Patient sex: M
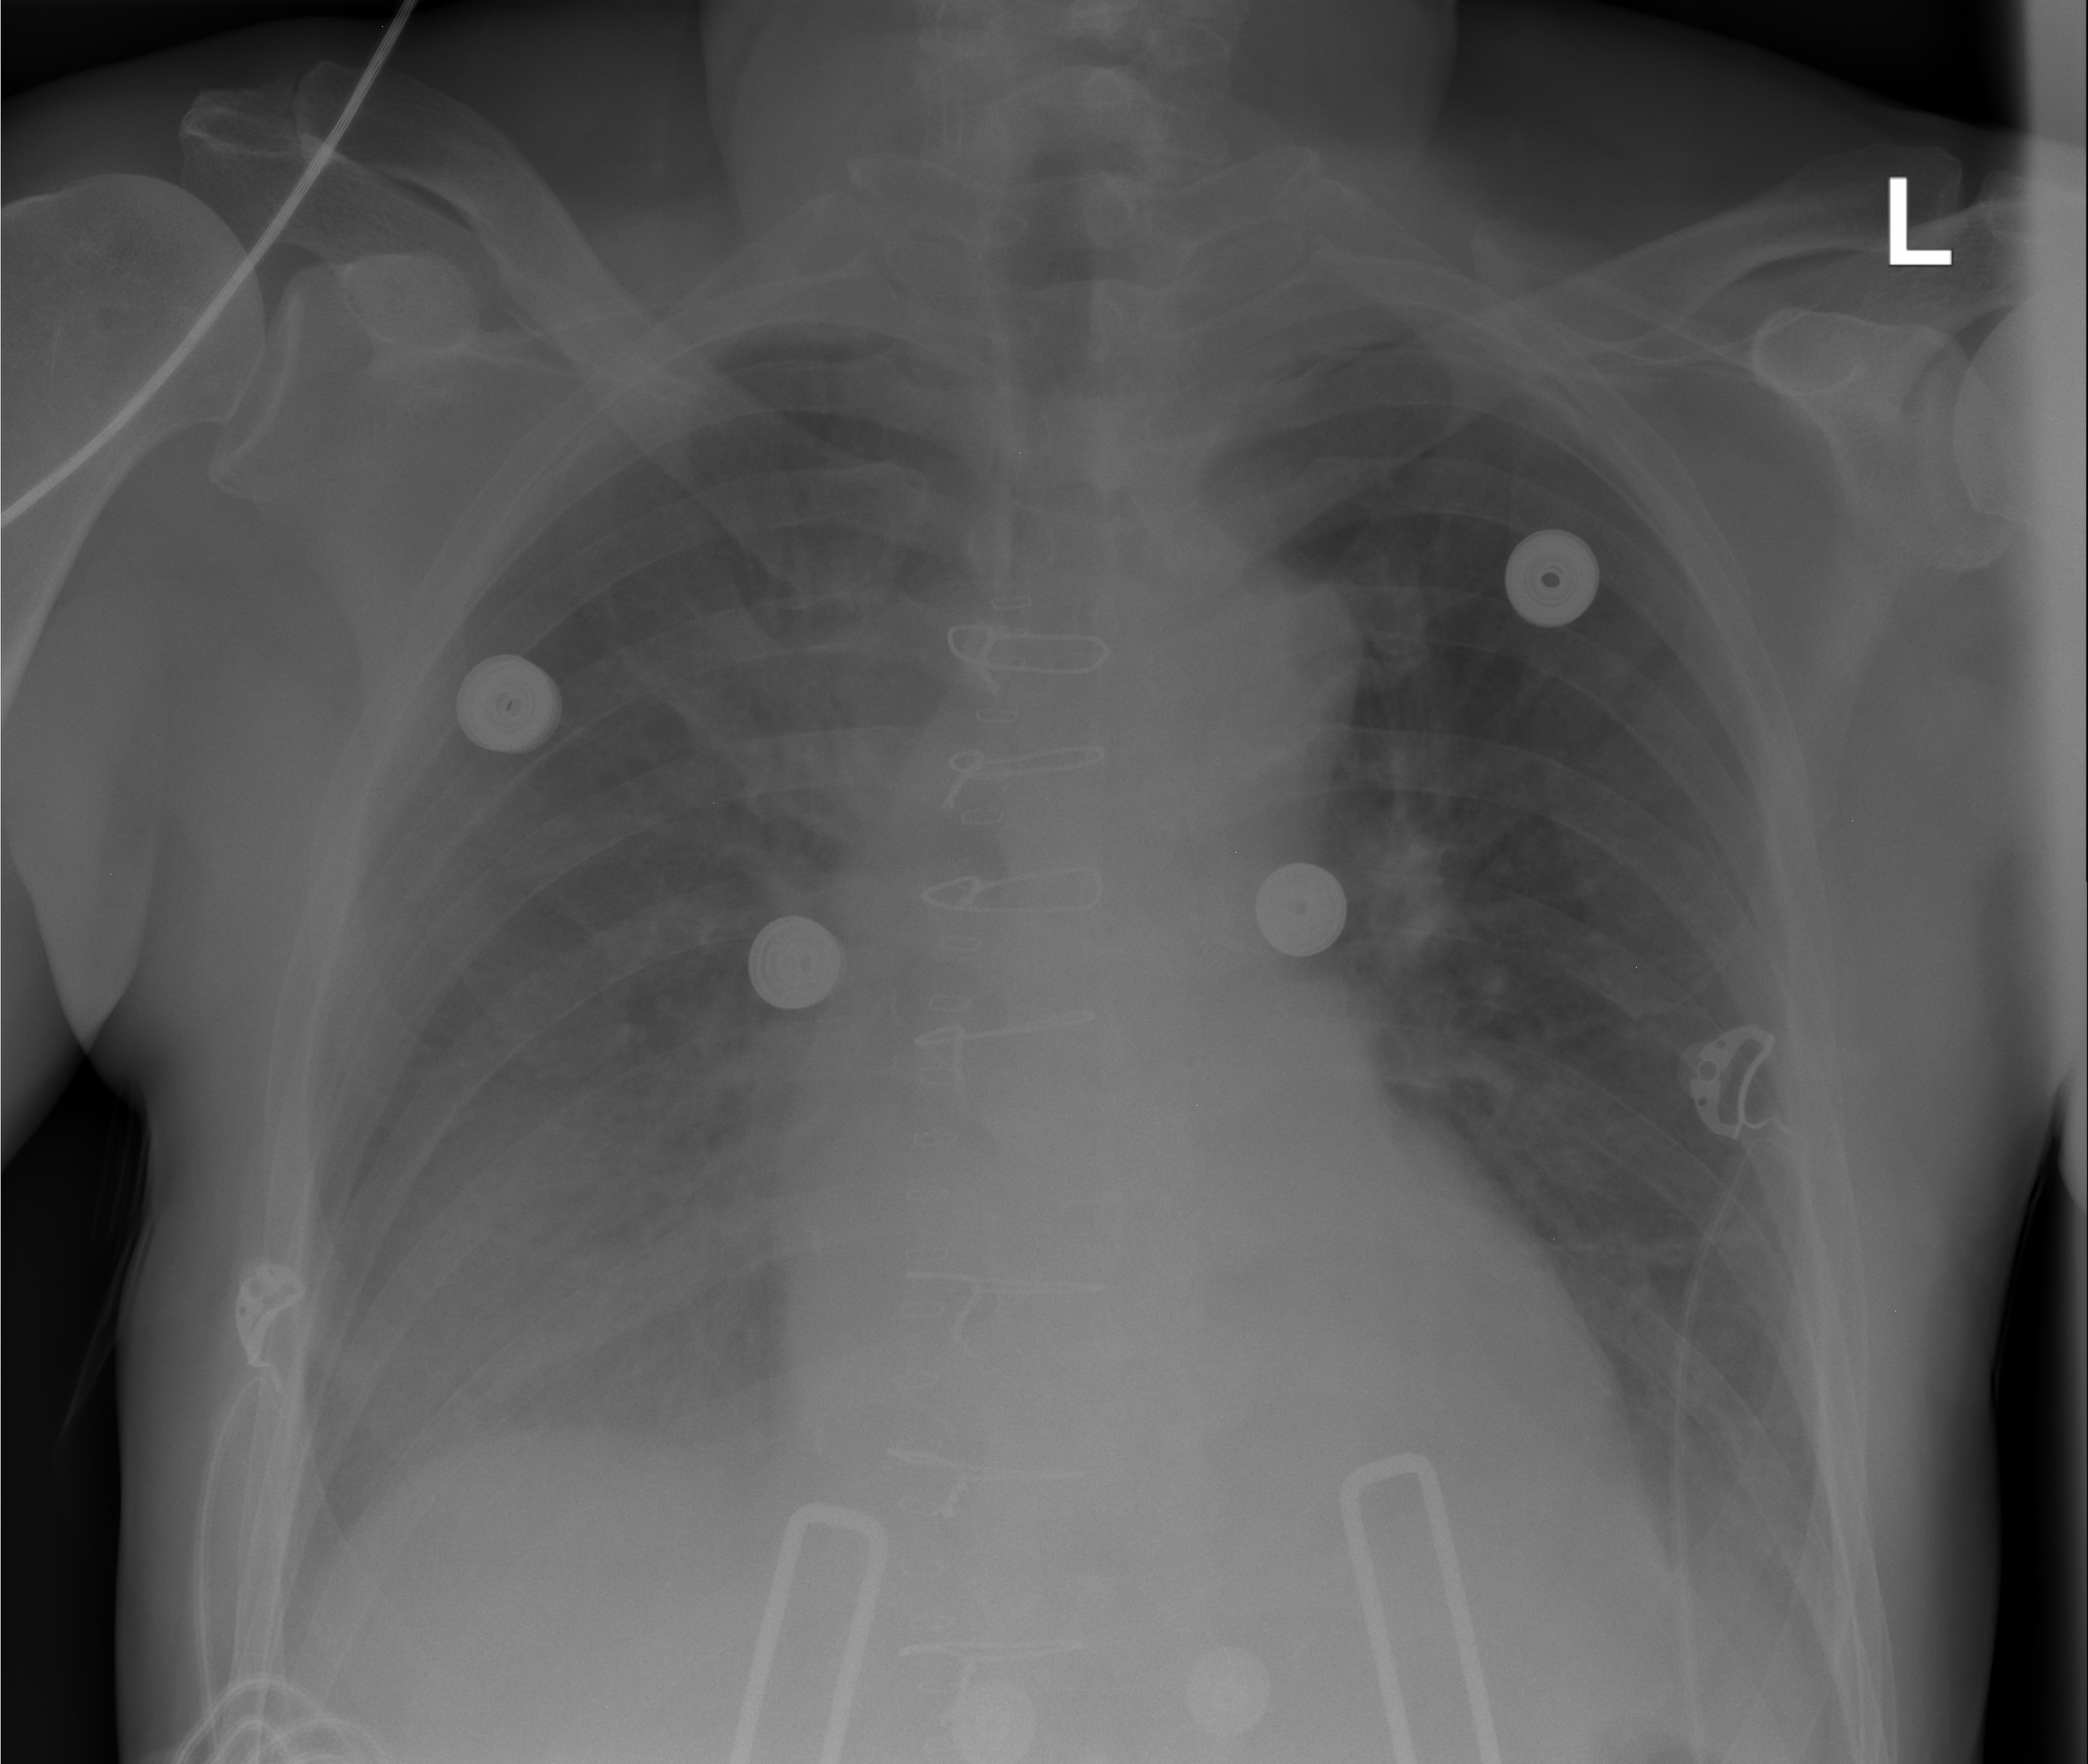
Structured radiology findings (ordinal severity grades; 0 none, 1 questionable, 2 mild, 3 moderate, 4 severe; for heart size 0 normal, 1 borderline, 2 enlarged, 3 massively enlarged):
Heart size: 0
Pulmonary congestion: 0
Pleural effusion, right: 2
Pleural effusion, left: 2
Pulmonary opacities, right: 2
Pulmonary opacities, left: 0
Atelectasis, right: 0
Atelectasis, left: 0